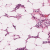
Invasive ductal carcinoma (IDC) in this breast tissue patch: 0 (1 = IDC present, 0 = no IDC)